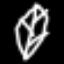
Label: leaf